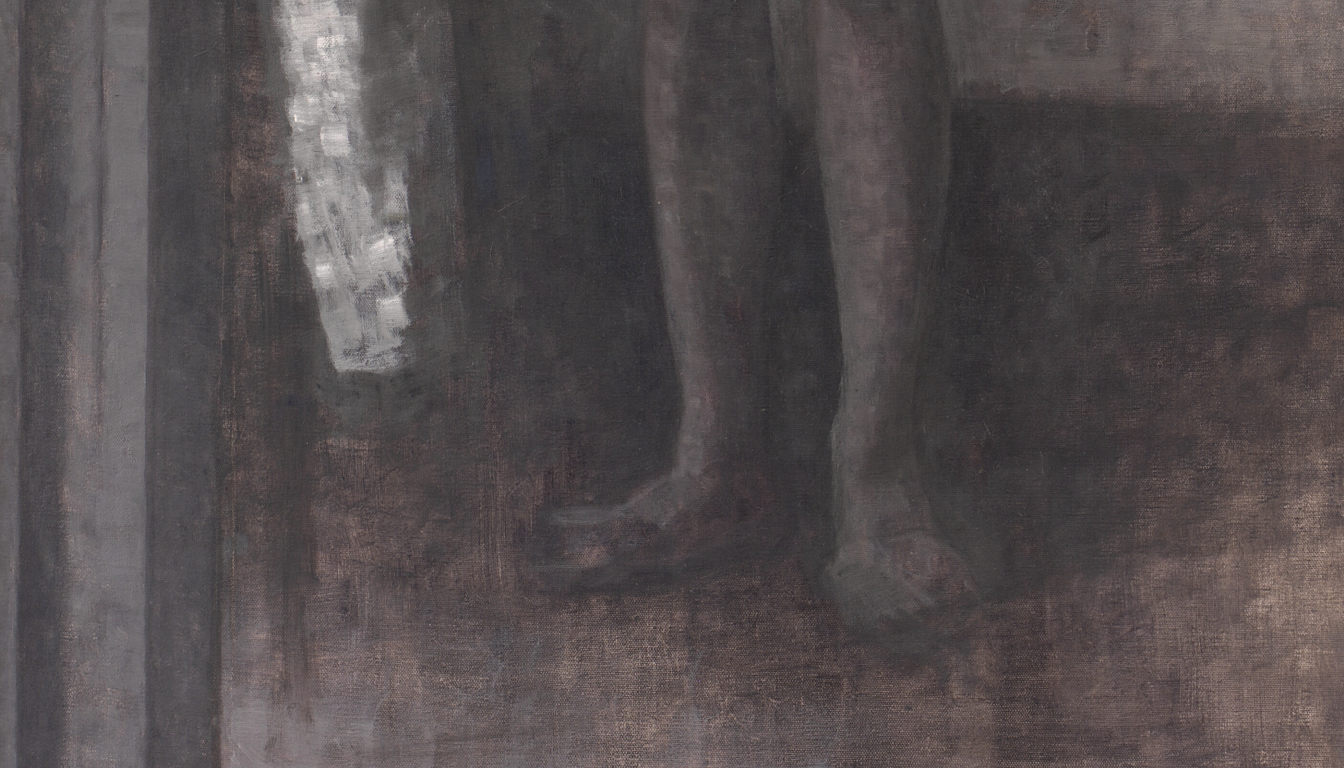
portrait painting, close up, soft diffused light, nude woman bare feet on dark wooden floor, dark doorframe and white cloth visible on left, dark atmospheric background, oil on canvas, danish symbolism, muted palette